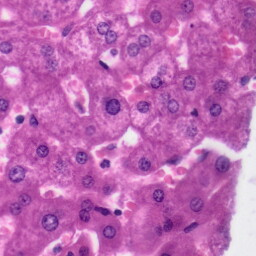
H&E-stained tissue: Liver